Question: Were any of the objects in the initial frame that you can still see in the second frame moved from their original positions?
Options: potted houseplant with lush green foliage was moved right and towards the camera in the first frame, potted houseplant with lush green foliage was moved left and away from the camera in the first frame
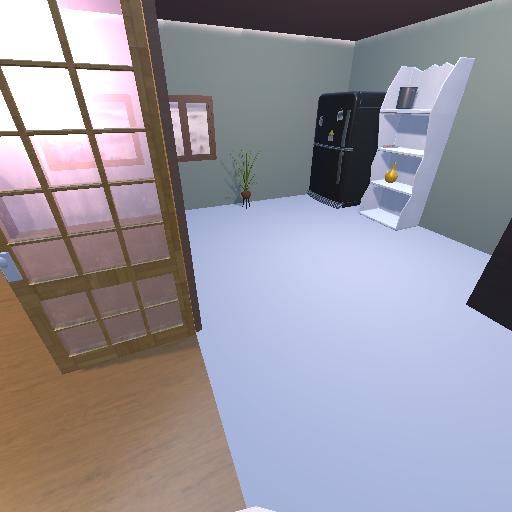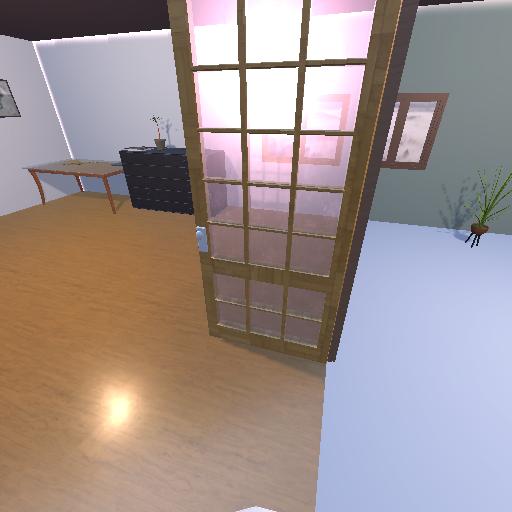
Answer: potted houseplant with lush green foliage was moved right and towards the camera in the first frame